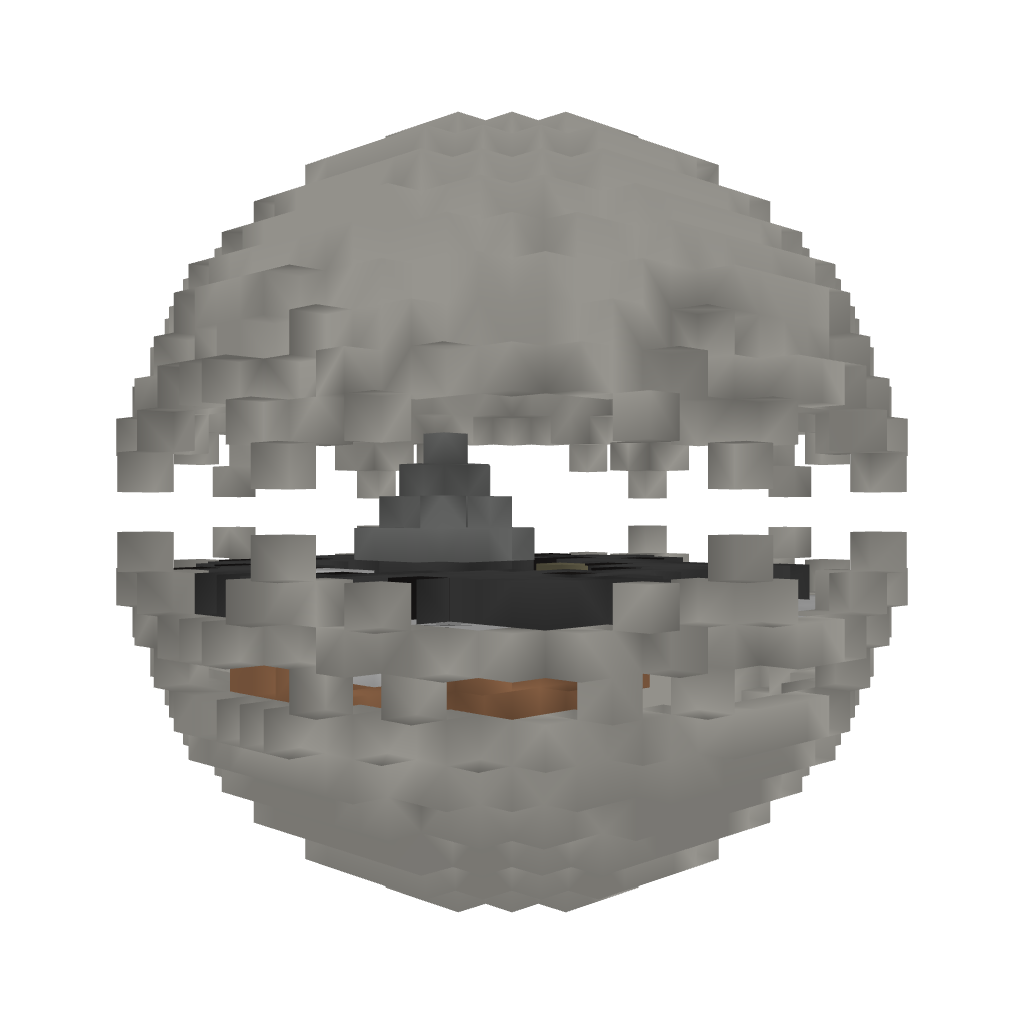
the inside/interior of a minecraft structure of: bio sphere